Question: So, I am playing around with gnuplot, and it somehow behaves weird. here is the full code:
'''
reset
#set terminal cairolatex pdf input
#set output 'test.tex'
set terminal wxt
poisson(n) = nexp**n/int(n)!*exp(-nexp)
nexp = 3
ax = nexp
ay = 1
bw = 0.2
set xrange[-0.5:12.5]
set samples 13
#set style data boxes
set boxwidth bw absolute
set style fill transparent solid 0.5 border
set xtics 1
set xlabel '$n$'
set ylabel 'Probabiltity of finding $n$ photons'
set key off
plot '+' using (ax+bw/2):(ay) with boxes lc rgb"green" title 'Fock state with $n = 3$','+' using ($0-bw/2):(poisson($0)) with boxes lc rgb"blue" title 'Coherent state with $\langle n
angle = 3$'
'''
This is the output I get:

For some reason the green box is not transparent in the plot, but transparent in the key. Anyone knows why or how to solve it?
Thanks a lot for any tips.
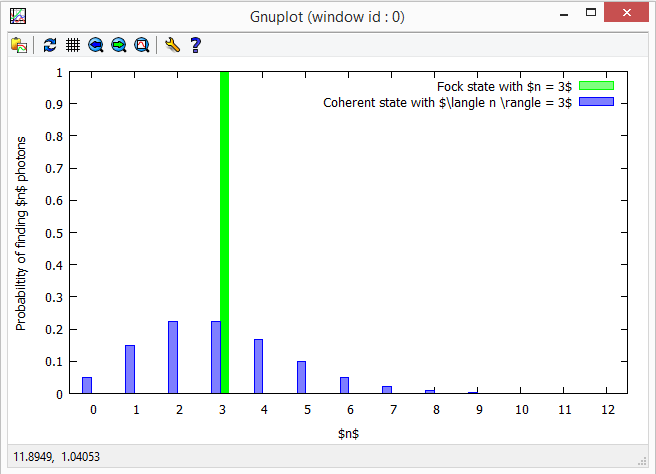
Answer: You generate 13 samples and plot 13 boxes at the sample place. Of course you don't see the transparency anymore. Change the first part of your 'plot' command to draw a single box only:
'''
plot '+' using (ax+bw/2):($0 == 0 ? ay : 1/0) with boxes lc rgb "green"
'''